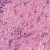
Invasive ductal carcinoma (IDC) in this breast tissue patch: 1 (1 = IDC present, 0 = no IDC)